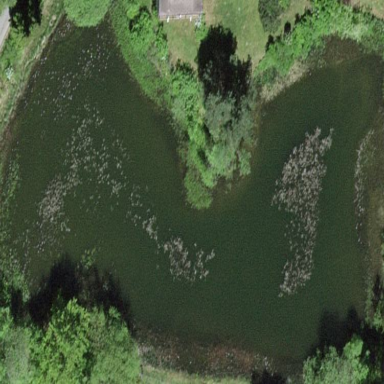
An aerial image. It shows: Pond surrounded by natural water.